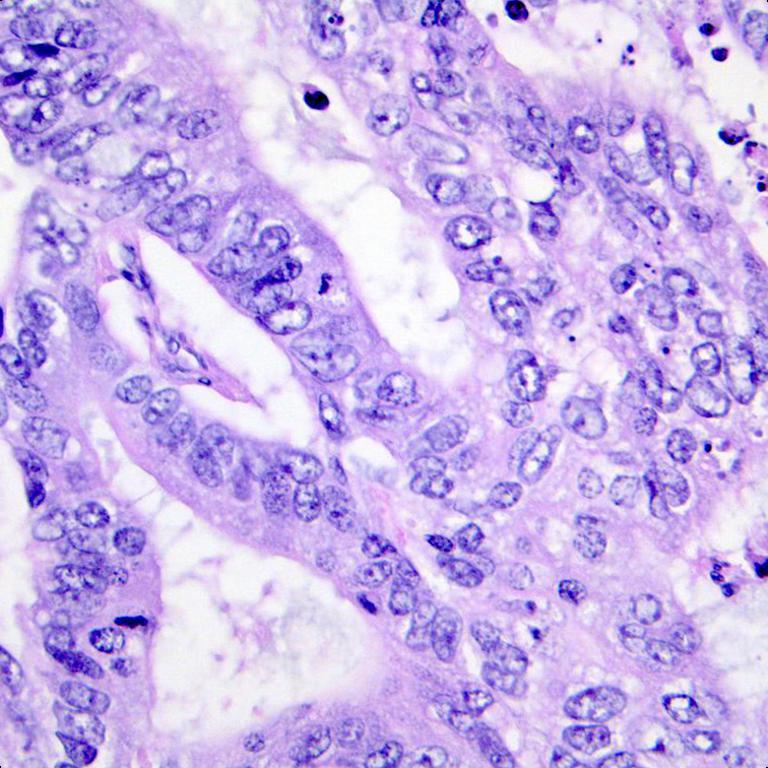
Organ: colon
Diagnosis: adenocarcinomas